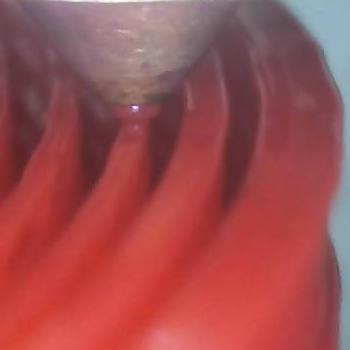
Flow rate: 178%